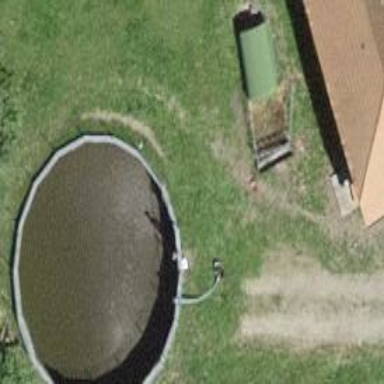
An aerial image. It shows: Storage tank created as man-made structure.